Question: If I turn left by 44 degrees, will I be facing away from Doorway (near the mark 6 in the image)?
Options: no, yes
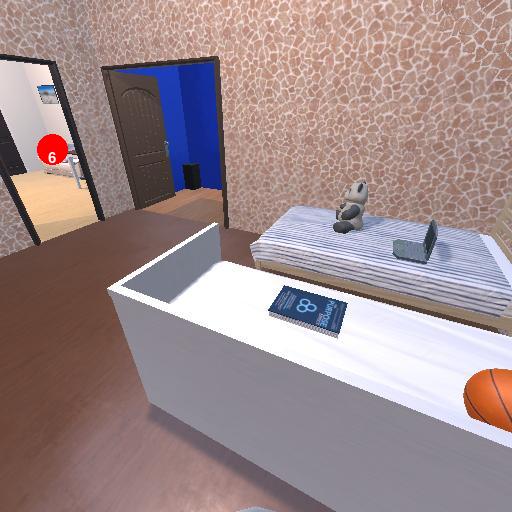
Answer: no